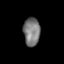
Tissue: lung
Cell type: Epithelial cells
Senescence score: 0.1977
Nuclear area (px): 460
Mean DAPI intensity: 121.891